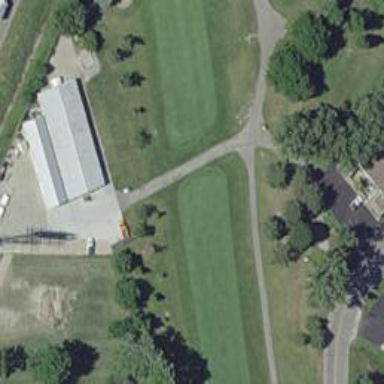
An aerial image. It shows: Service road used as golf cart path.